Field crop: tomato
Growth stage: 1
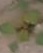
Species: solanum